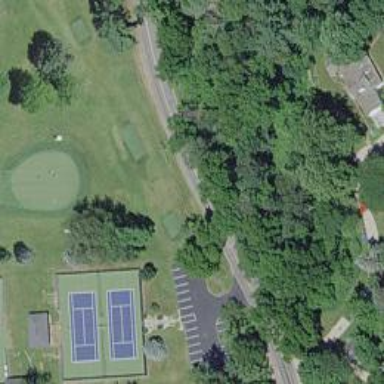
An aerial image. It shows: Path for golf carts.